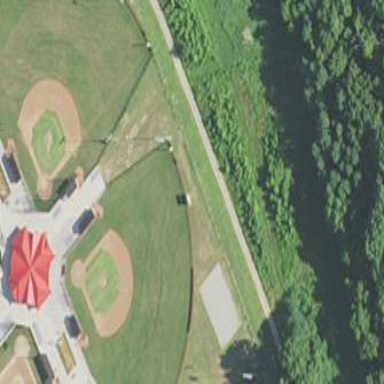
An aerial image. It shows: Baseball pitch for leisure land activities.